Question: I have a vector tile layer with about ~120 features ranging in size from over a million acres down to less than 20. I am having issues with mouseover whereby the large features are occluding the small ones, which are behind them.
I assume this has to do with the source data, which was sorted alphabetically by location name. As it happens, "Carson National Forest," which is big, is on top of "Valle Vidal" which is much smaller. So I can't select the latter with mouse interaction.
Is the solution to sort the features in ascending order by acreage and reimport the dataset, or is there something I can do within the Mapbox GL JS API to swap their positions?
Thanks!

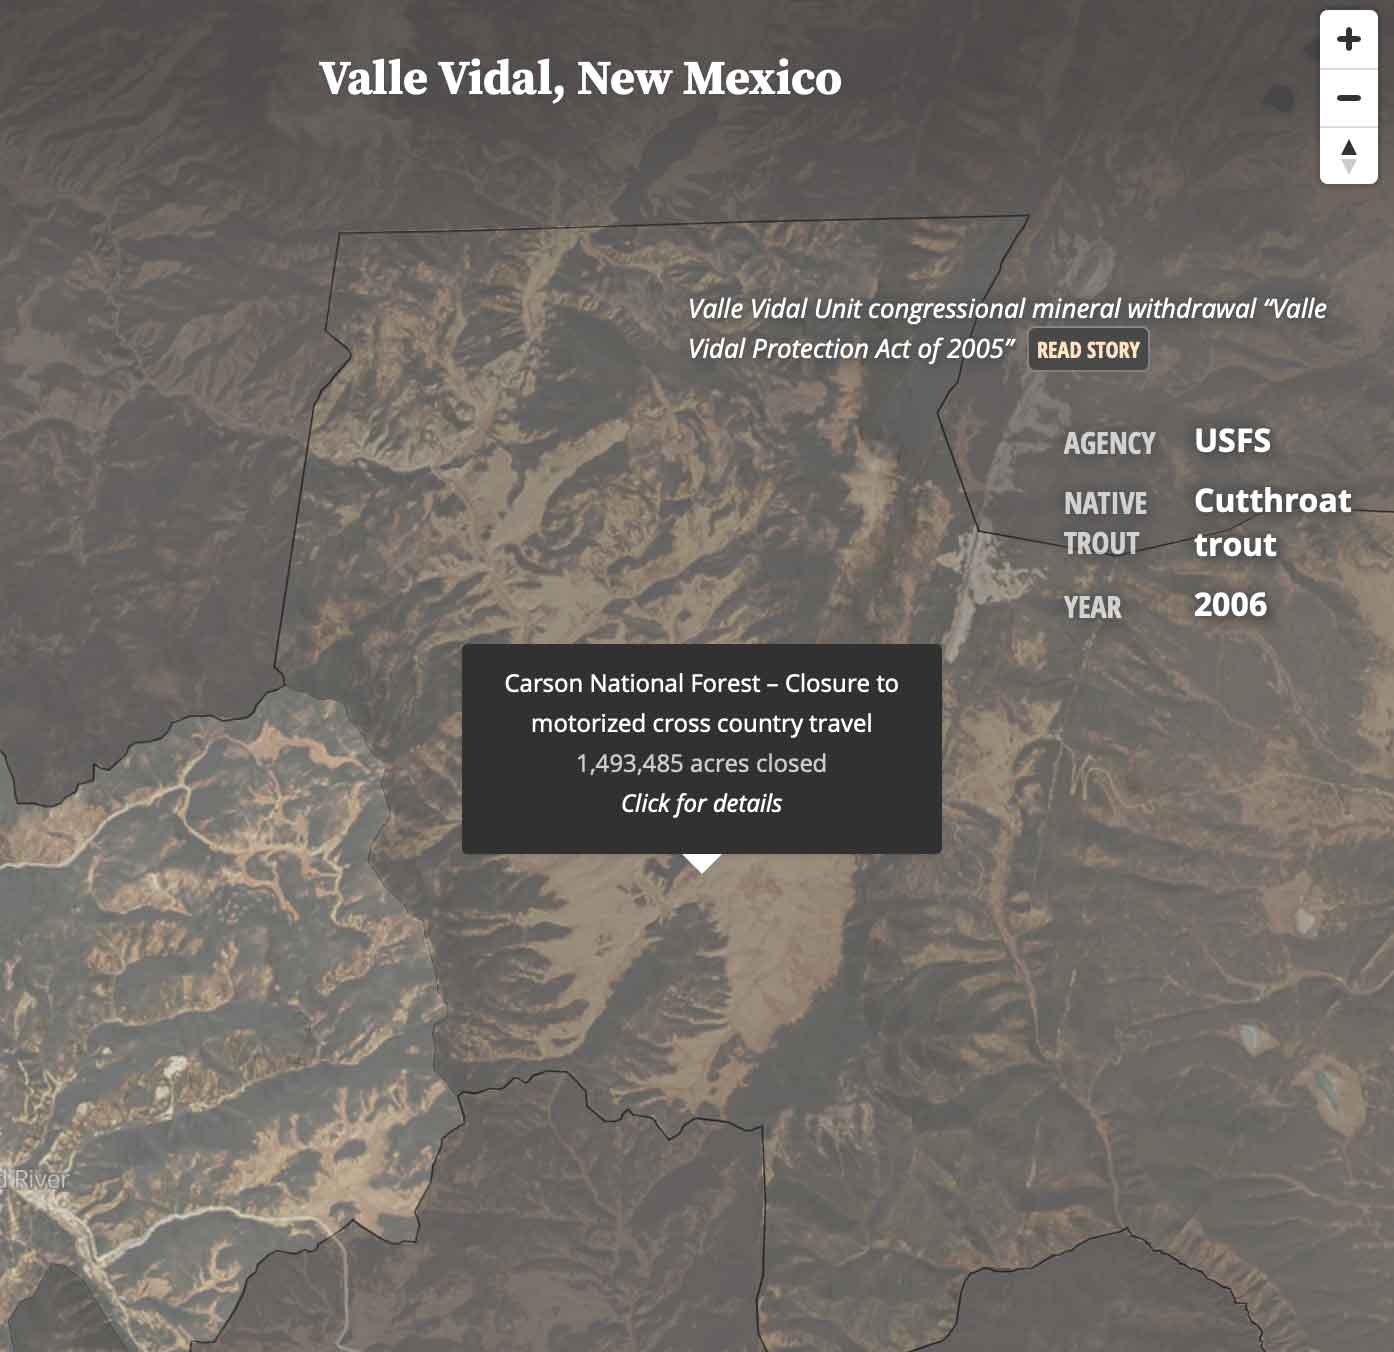
Answer: There are two solutions to your problem.
I'll assume that your polygons have an 'area' attribute.
## Find the smallest polygon in mouseover
First, big polygons don't actually block small polygons from firing a "mouseover" event. The event is fired with all the features underneath the mouse. So you could intentionally select the smallest one.
'''
map.on('mouseover', e => {
e.features.sort((a, b) => a.properties.area - b.properties.area);
const smallestFeature = e.features[0];
});
'''
This method also works if you have an area attribute - you could use Turf to calculate it dynamically, although it would be incorrect at tile boundaries.
## Use fill-sort-key to sort polygons
The other method is to use the 'fill-sort-key' attribute in the layer definition:
'''
layout: {
'fill-sort-key': ['-', ['get', 'area']]
}
'''